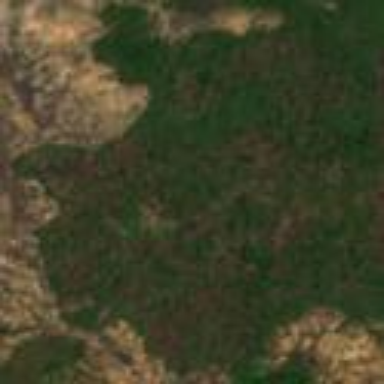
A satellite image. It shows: Beautiful forest scene.